Interaction volume radius: 10 \u00c5
Interaction volume height: 30 \u00c5
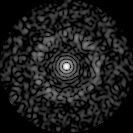
Disorder parameter: 0.8332